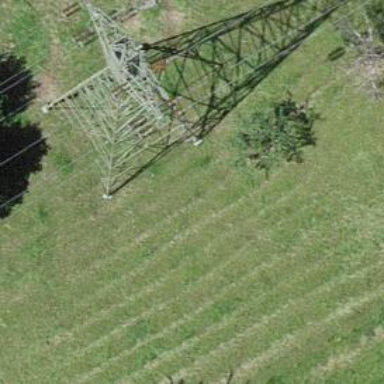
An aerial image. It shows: Power tower.